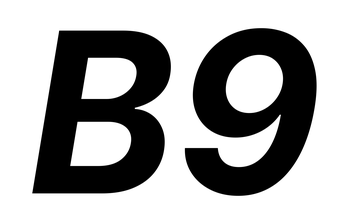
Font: Inter-Italic_Bold_Italic